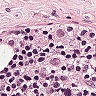
Metastatic tissue present: no